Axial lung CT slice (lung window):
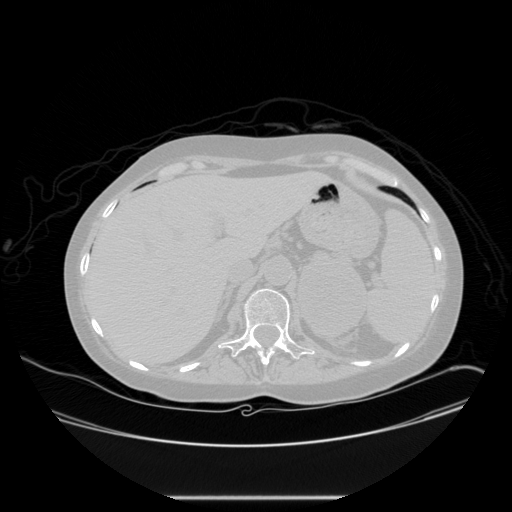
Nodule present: no